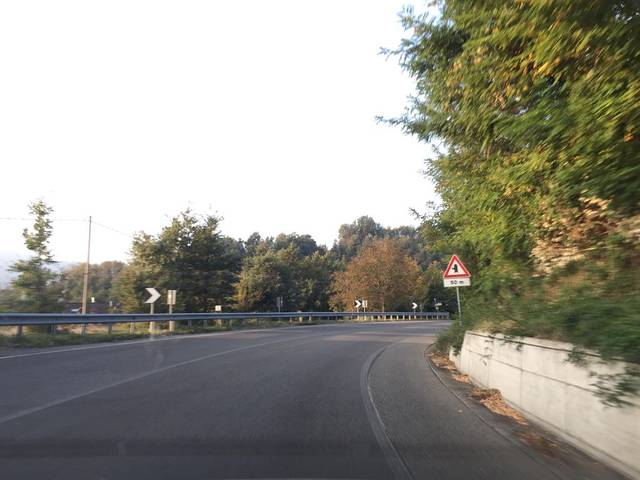
Region: Italy
Coordinates: 44.464, 10.487